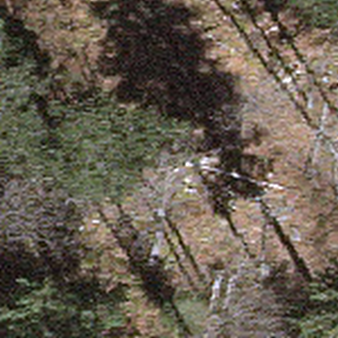
Label: other